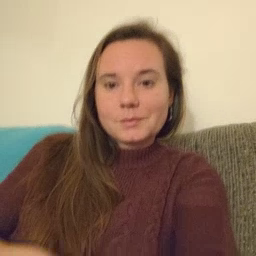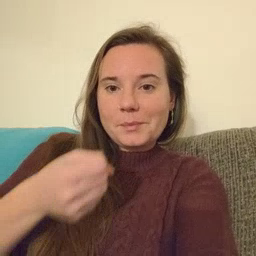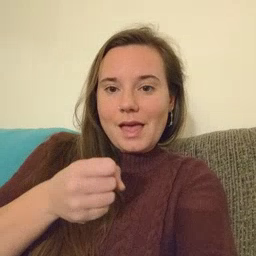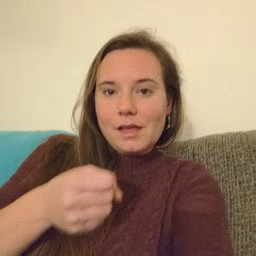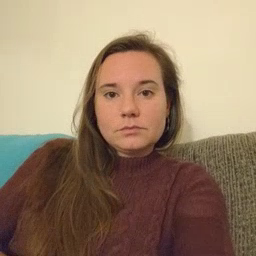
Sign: make